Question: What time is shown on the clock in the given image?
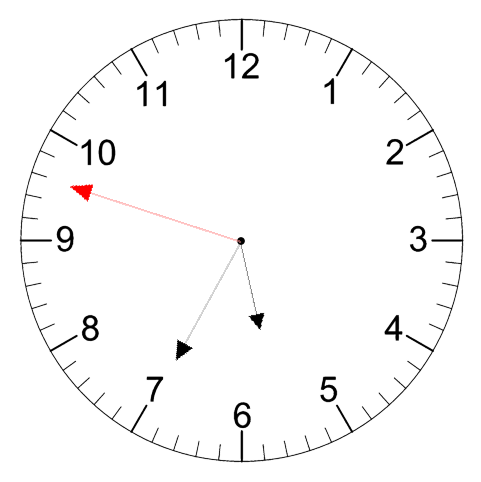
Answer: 05:34:48